Aerial crown-view tile of a tropical tree (Barro Colorado Island, Panama), acquired 20250616:
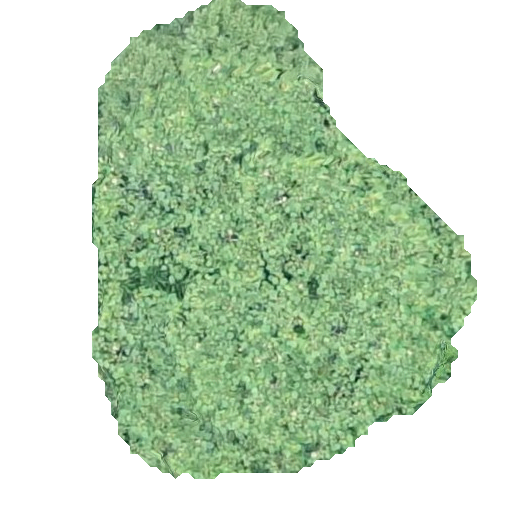
Species: Ochroma pyramidale
GBIF accepted scientific name: Ochroma pyramidale
Crown area: 191.386 m²